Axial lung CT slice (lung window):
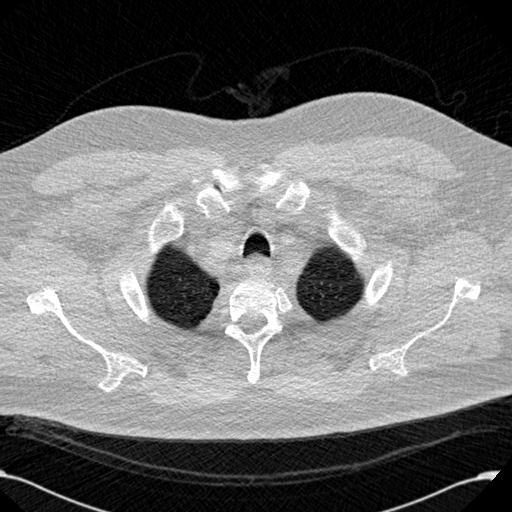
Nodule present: no